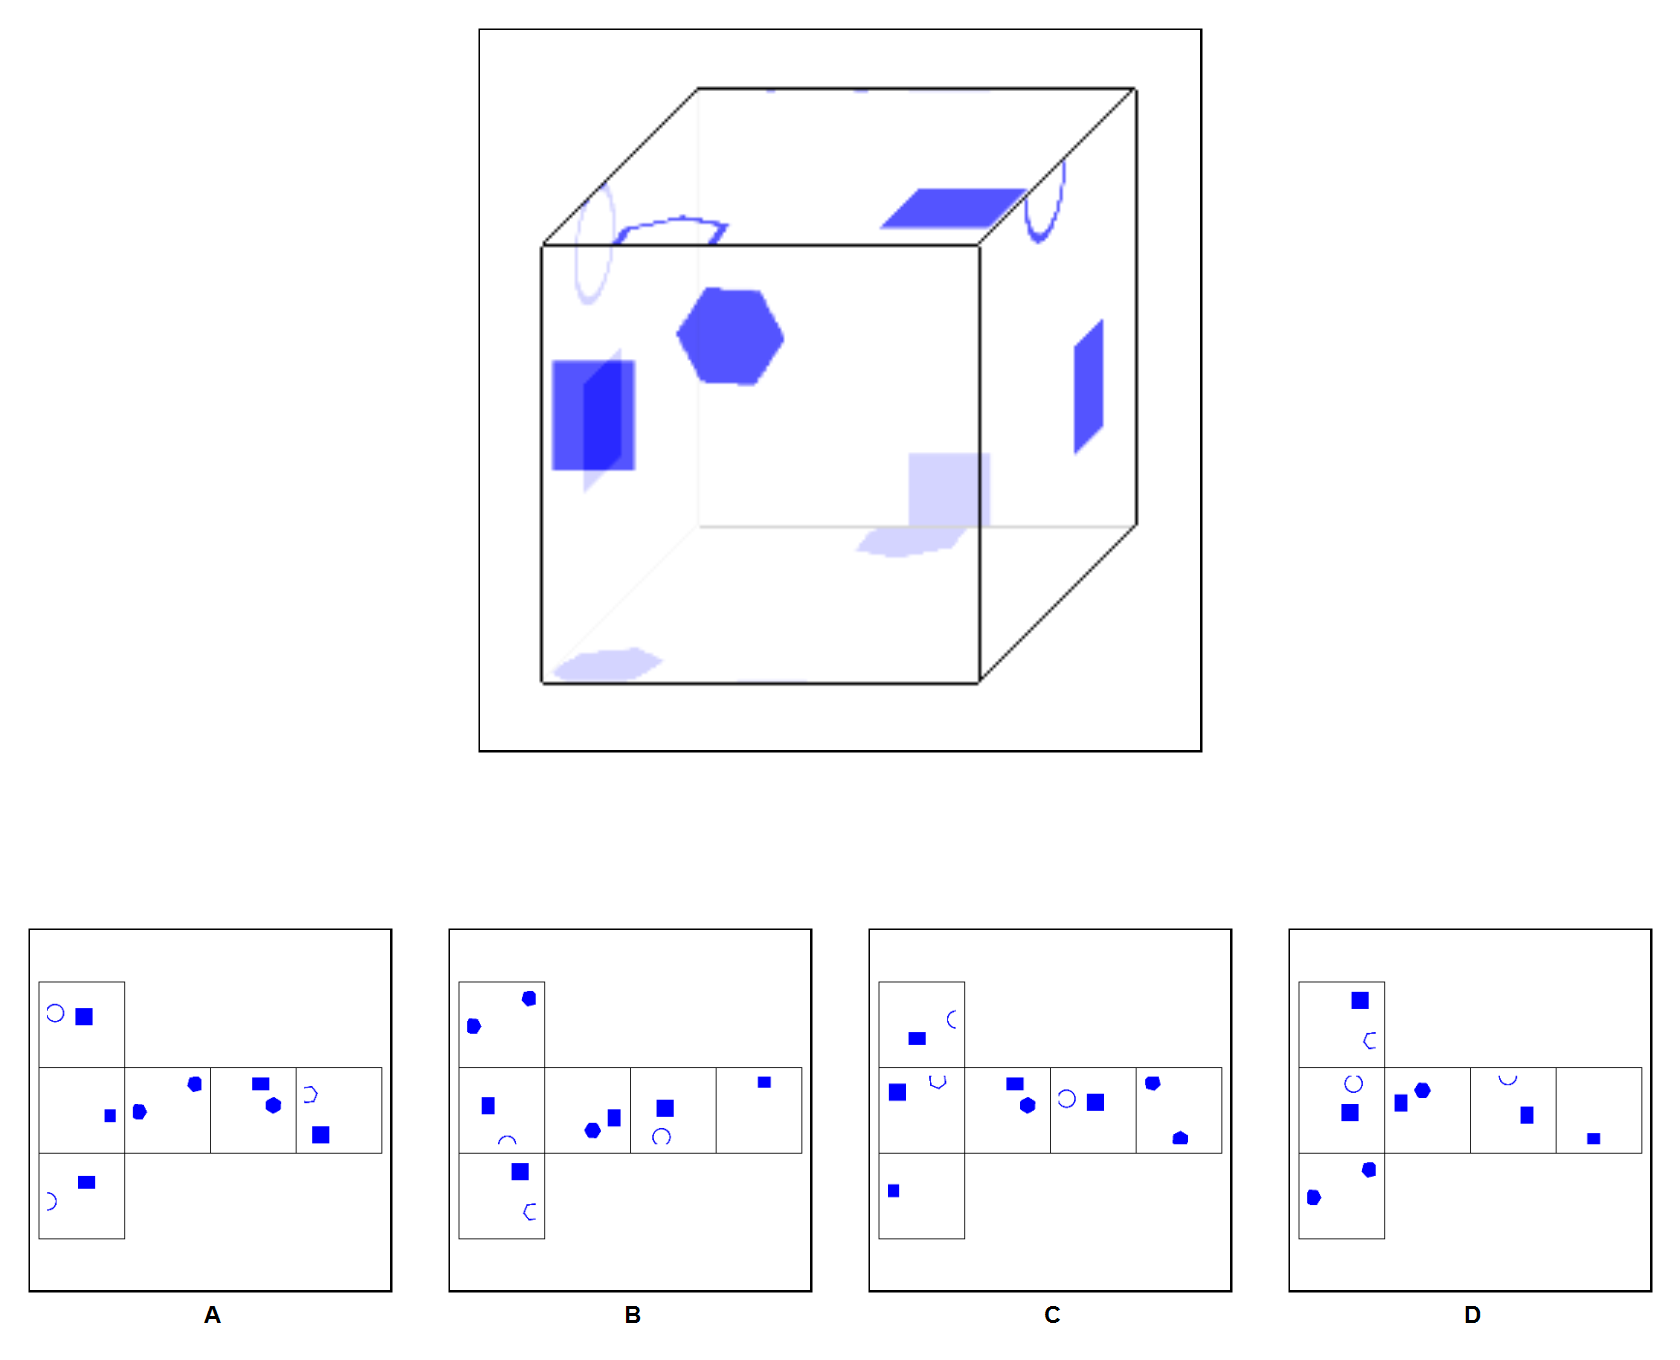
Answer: C